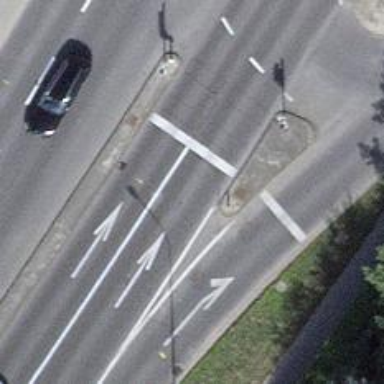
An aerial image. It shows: Road with traffic signals.